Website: slack
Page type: stored-credit-cards
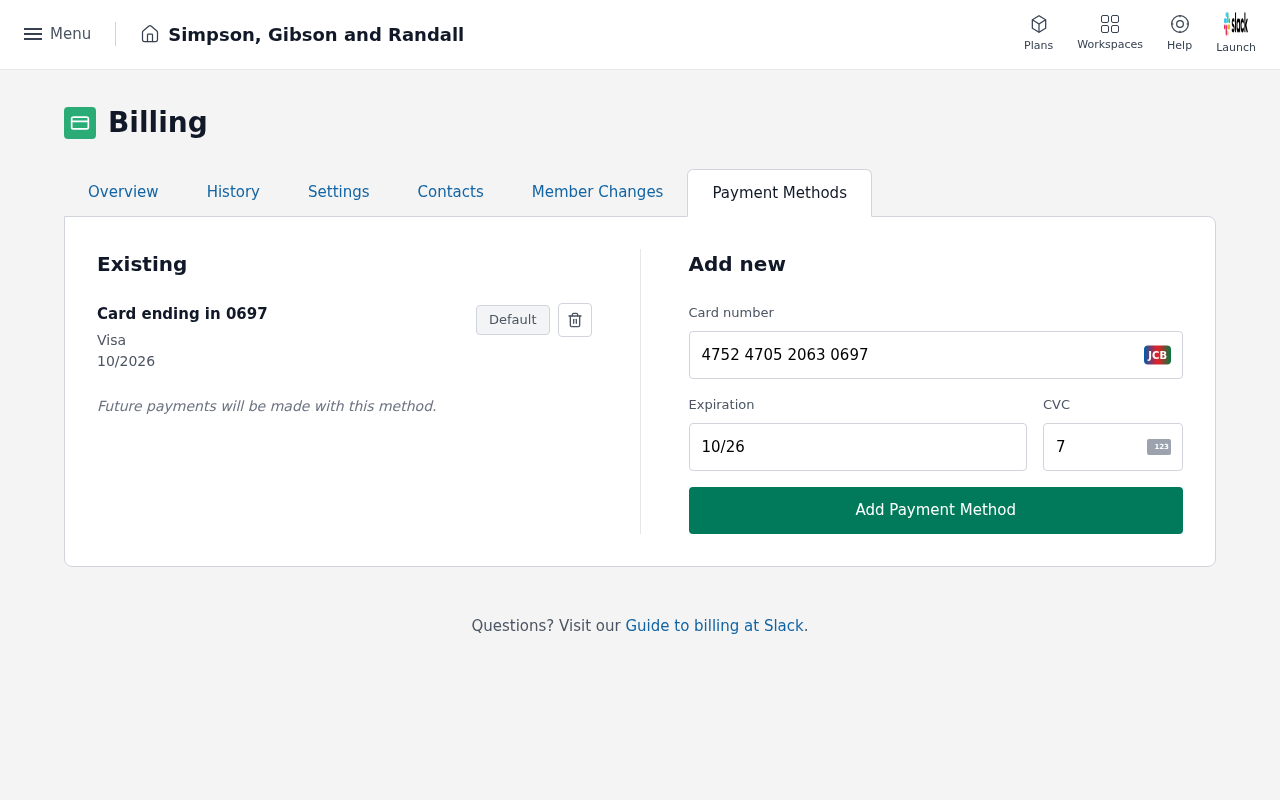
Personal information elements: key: PII_CARD_CVV
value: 700
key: PII_CARD_EXPIRY
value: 10/2026
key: PII_CARD_EXPIRY
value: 10/26
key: PII_CARD_LAST4
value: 0697
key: PII_CARD_NUMBER
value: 4752 4705 2063 0697
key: PII_CARD_TYPE
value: Visa
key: PII_COMPANY
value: Simpson, Gibson and Randall